Question: I've used jquery star rating at a website. I used <URL> to do this. At one page, I've to make the star rating read-only mode and now I need star will be shown with half/partial state according to "average" value like this image:

I saw this feature at that plugin's demo. <URL>. I though by using 'average: 0.42' at jQuery makes the star partial automatically like the demo. But, it didn't do that. I can't find any other option to do this at their documentation. So, ?
<URL>
jQuery:
'''
$('.starbox').starbox({
average: 0.42
});
'''
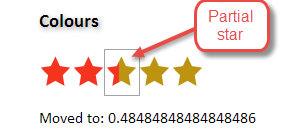
Answer: I used
'''
$('.starbox').starbox({
average: 0.48,
changeable: false // turning the rating into read-only mode
});
'''
And it gave me partial stars just fine. Adjust the value and it'll go up or down in increments.